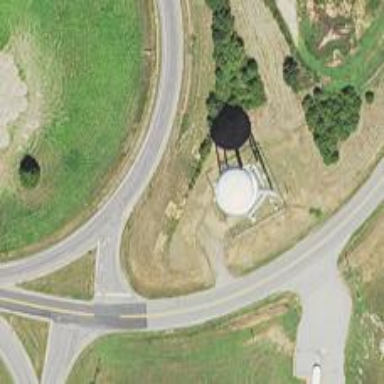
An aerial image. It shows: Water tower that is man-made.